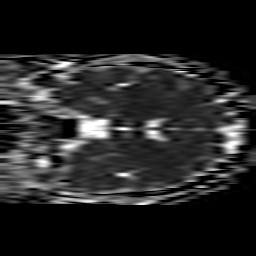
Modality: ADC
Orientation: coronal
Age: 30
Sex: female
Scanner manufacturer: philips
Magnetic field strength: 1.5 T
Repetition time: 4.818 s
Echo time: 0.07764 s